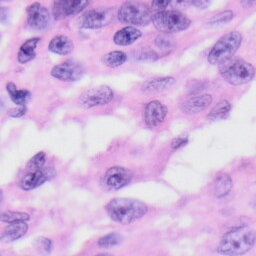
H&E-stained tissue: Skin